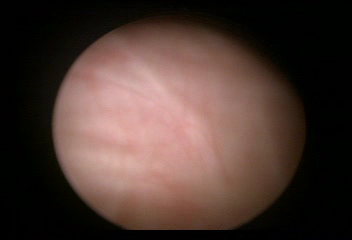
Modality: WLC
Class: Normal mucosa
Bladder cancer association: No